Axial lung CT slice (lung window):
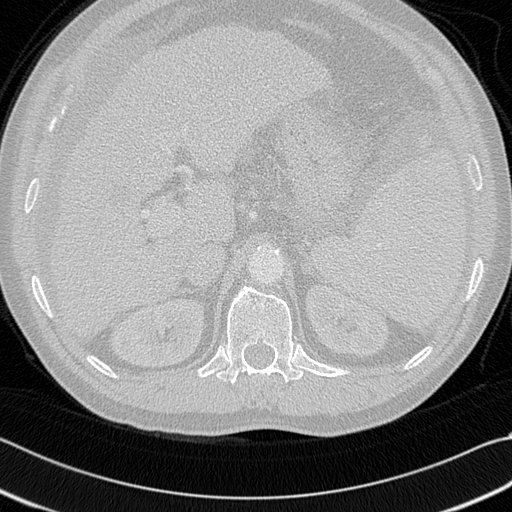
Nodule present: no